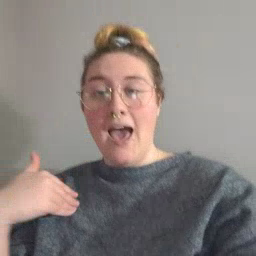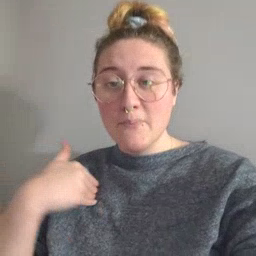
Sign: animal